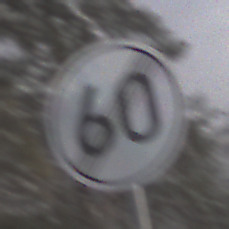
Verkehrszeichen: EndeGeschwindigkeit60
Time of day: MorningAfternoon
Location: Outdoor (Nature)
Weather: PartlyCloudy
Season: Winter
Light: Natural